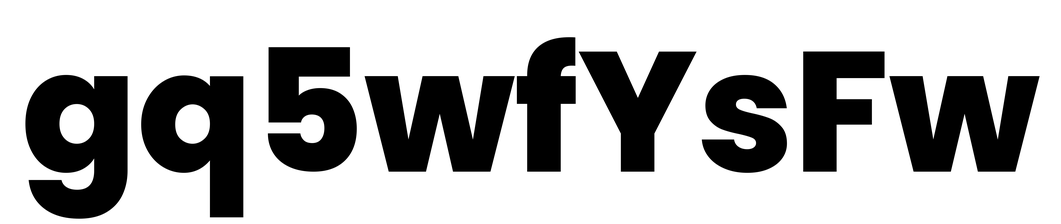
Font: Poppins-ExtraBold